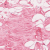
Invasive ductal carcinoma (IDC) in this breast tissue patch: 0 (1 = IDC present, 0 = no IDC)